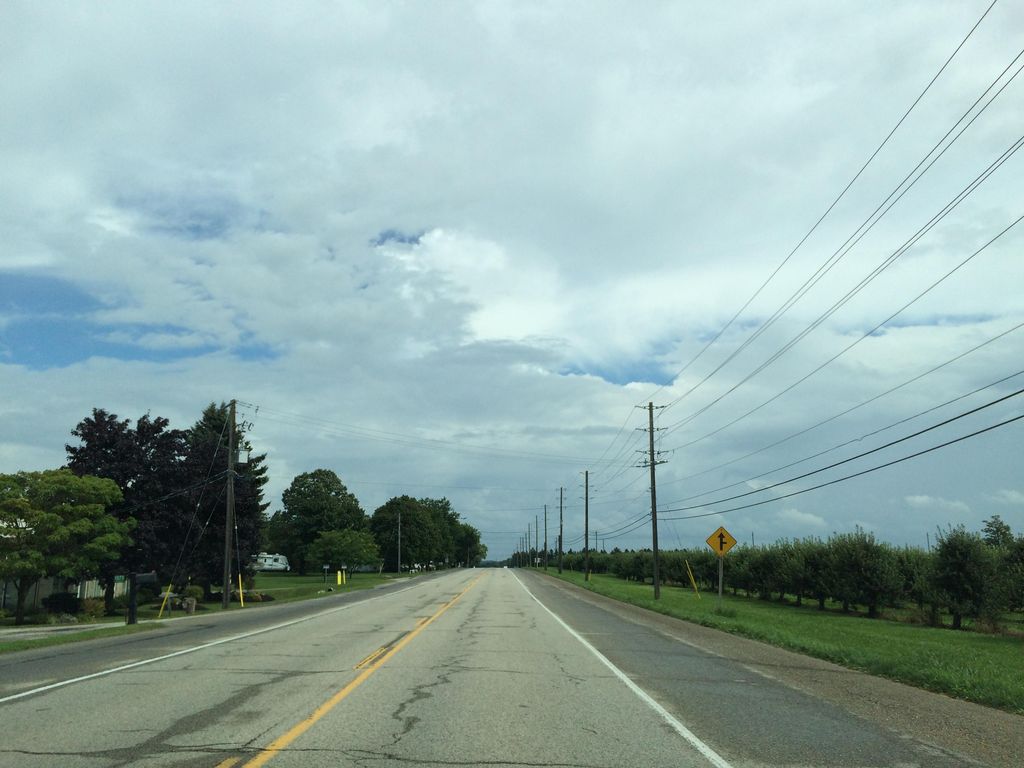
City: kitchener-waterloo